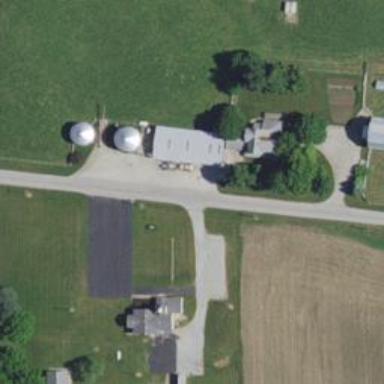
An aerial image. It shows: Silo.